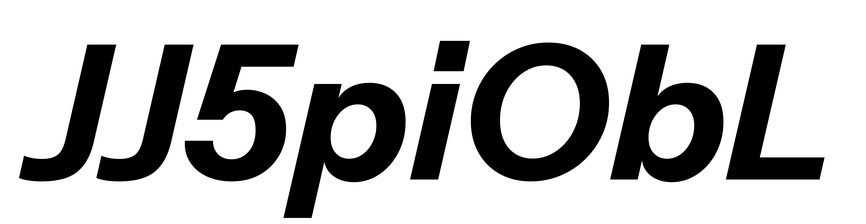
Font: InstrumentSans-Italic_Bold_Italic